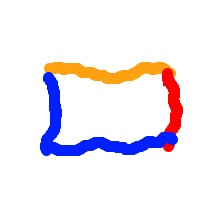
Shape: rectangle